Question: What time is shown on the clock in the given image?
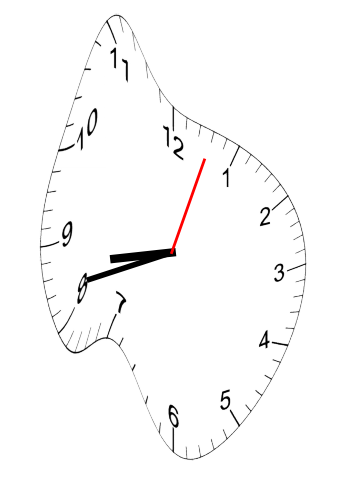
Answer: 08:42:03